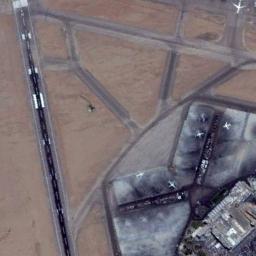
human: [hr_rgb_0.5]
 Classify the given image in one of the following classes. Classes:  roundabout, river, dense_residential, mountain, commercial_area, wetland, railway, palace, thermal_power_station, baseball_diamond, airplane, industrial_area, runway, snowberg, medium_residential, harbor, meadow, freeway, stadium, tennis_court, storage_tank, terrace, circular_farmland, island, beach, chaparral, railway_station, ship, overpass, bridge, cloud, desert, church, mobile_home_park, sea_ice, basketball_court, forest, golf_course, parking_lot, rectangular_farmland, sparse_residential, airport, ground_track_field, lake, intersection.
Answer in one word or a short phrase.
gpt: airport